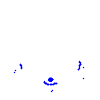
Particle: electron